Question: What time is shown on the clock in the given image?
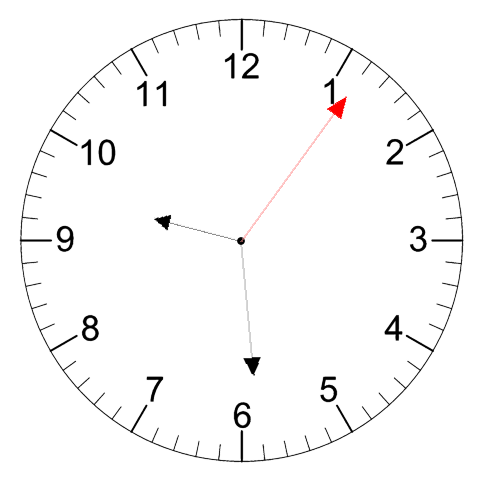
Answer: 09:29:06